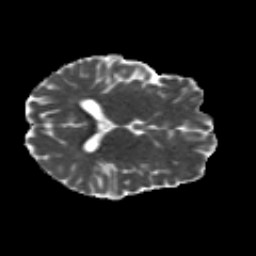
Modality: MD
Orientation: axial
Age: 21
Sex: male
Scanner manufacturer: siemens
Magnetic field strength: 3 T
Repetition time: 8.8 s
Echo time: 0.085 s